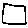
Label: square